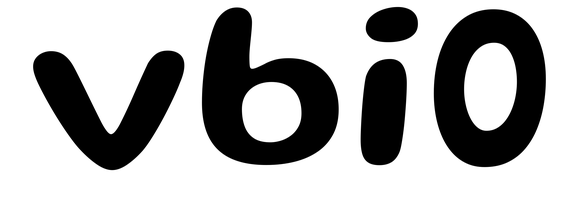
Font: Gluten_Medium